Question: I am working on Facebook integration on my Android app. It's working fine on some device, but on some device it's not working and give me error message:

Below is the code :
'''
private UiLifecycleHelper uiHelper;
private Session.StatusCallback callback = new Session.StatusCallback() {
@Override
public void call(Session session, SessionState state, Exception exception) {
onSessionStateChange(session, state, exception);
}
};
private void onSessionStateChange(Session session, SessionState state, Exception exception) {
if ( exception instanceof FacebookOperationCanceledException ||
exception instanceof FacebookAuthorizationException)
{
new AlertDialog.Builder(MainWindow.this)
.setTitle("cancel")
.setMessage("your permission has expired.")
.setPositiveButton("ok", null)
.show();
}
}
private void onClickFacebookRequest()
{
if (session.isOpened())
{
sendRequests();
} else {
StatusCallback callback = new StatusCallback() {
public void call(Session session, SessionState state, Exception exception) {
if (exception != null) {
new AlertDialog.Builder(MainWindow.this)
.setTitle(R.string.login_failed_dialog_title)
.setMessage(exception.getMessage())
.setPositiveButton(R.string.ok_button, null)
.show();
session = createSession();
}
}
};
pendingRequest = true;
session.openForRead(new Session.OpenRequest(this).setCallback(callback));
}
}
private static final List<String> PERMISSIONS = Arrays.asList("publish_actions");
private static final String PENDING_PUBLISH_KEY = "pendingPublishReauthorization";
private void sendRequests()
{
List<String> permissions = quytechApps.getSession().getPermissions();
if (!isSubsetOf(PERMISSIONS, permissions)) {
pendingRequest = true;
Session.NewPermissionsRequest newPermissionsRequest = new Session
.NewPermissionsRequest(this, PERMISSIONS);
session.requestNewPublishPermissions(newPermissionsRequest);
return;
}
showValidationDialog("Please Wait.posting Data on Facebook");
Bitmap image = BitmapFactory.decodeResource(this.getResources(), R.drawable.splash_screen_final4);
ByteArrayOutputStream stream = new ByteArrayOutputStream();
image.compress(Bitmap.CompressFormat.PNG, 100, stream);
byte[] byteArray = stream.toByteArray();
Bundle postParams=new Bundle();
postParams.putByteArray("photo",byteArray);
postParams.putString("message", "Hi Friends I am using Twinqli Chat App.");
Request request = new Request(Session.getActiveSession(), "me/photos", postParams, HttpMethod.POST, new Request.Callback()
{
@Override
public void onCompleted(Response response) {
// TODO Auto-generated method stub
// showPublishResult(getString(R.string.photo_post), response.getGraphObject(), response.getError());
if(response.getError() == null)
{
Log.d("GraphApiSample.java Sucesses","sucess");
dismissValidatingDialog();
}
else
{
dismissValidatingDialog();
session.closeAndClearTokenInformation();
//quytechApps.getSession().
//quytechApps.setSession(null);
// Log.d("GraphApiSample.java",""+response.getError().getErrorMessage());
}
}
});
request.executeAsync();
}
private boolean isSubsetOf(Collection<String> subset, Collection<String> superset) {
for (String string : subset) {
if (!superset.contains(string)) {
return false;
}
}
return true;
}
static final String applicationId = "390611174384274";
boolean pendingRequest;
static final String PENDING_REQUEST_BUNDLE_KEY = "com.facebook.samples.graphapi:PendingRequest";
private Session createSession()
{
Session activeSession = Session.getActiveSession();
if (activeSession == null || activeSession.getState().isClosed())
{
activeSession = new Session.Builder(this).setApplicationId(applicationId).build();
Session.setActiveSession(activeSession);
}
return activeSession;
}
public void onActivityResult(int requestCode, int resultCode, Intent data) {
if (qsession.onActivityResult(this, requestCode, resultCode, data) &&
pendingRequest &&
session.getState().isOpened()) {
sendRequests();
}
}
@Override
protected void onRestoreInstanceState(Bundle savedInstanceState) {
super.onRestoreInstanceState(savedInstanceState);
pendingRequest = savedInstanceState.getBoolean(PENDING_REQUEST_BUNDLE_KEY, pendingRequest);
}
@Override
protected void onSaveInstanceState(Bundle outState) {
super.onSaveInstanceState(outState);
outState.putBoolean(PENDING_REQUEST_BUNDLE_KEY, pendingRequest);
}
'''
Can anyone tell me what's wrong in my code?
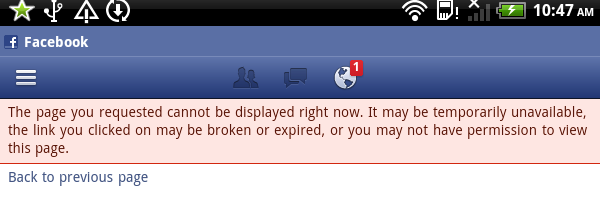
Answer: This problem normally occurs when the in your phone is not so please update it and then check.
It worked for me hope it will work for you also.
To check the hash key put this in your Method
'''
PackageInfo info;
try {
info = getPackageManager().getPackageInfo("com.example.yourpackagename", PackageManager.GET_SIGNATURES);
for (Signature signature : info.signatures) {
MessageDigest md;
md = MessageDigest.getInstance("SHA");
md.update(signature.toByteArray());
String something = new String(Base64.encode(md.digest(), 0));
//String something = new String(Base64.encodeBytes(md.digest()));
Log.e("hash key", something);
}
} catch (NameNotFoundException e1) {
Log.e("name not found", e1.toString());
} catch (NoSuchAlgorithmException e) {
Log.e("no such an algorithm", e.toString());
} catch (Exception e) {
Log.e("exception", e.toString());
}
'''